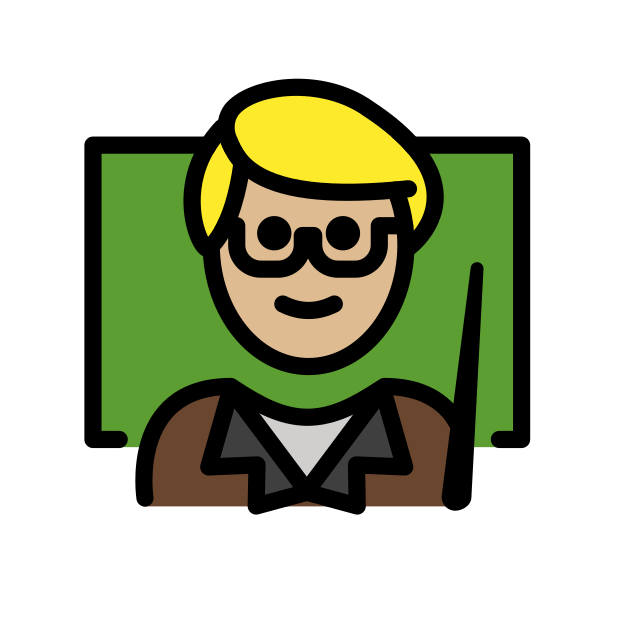
man teacher: medium-light skin tone